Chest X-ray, AP view. Patient: 28 years old, sex M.
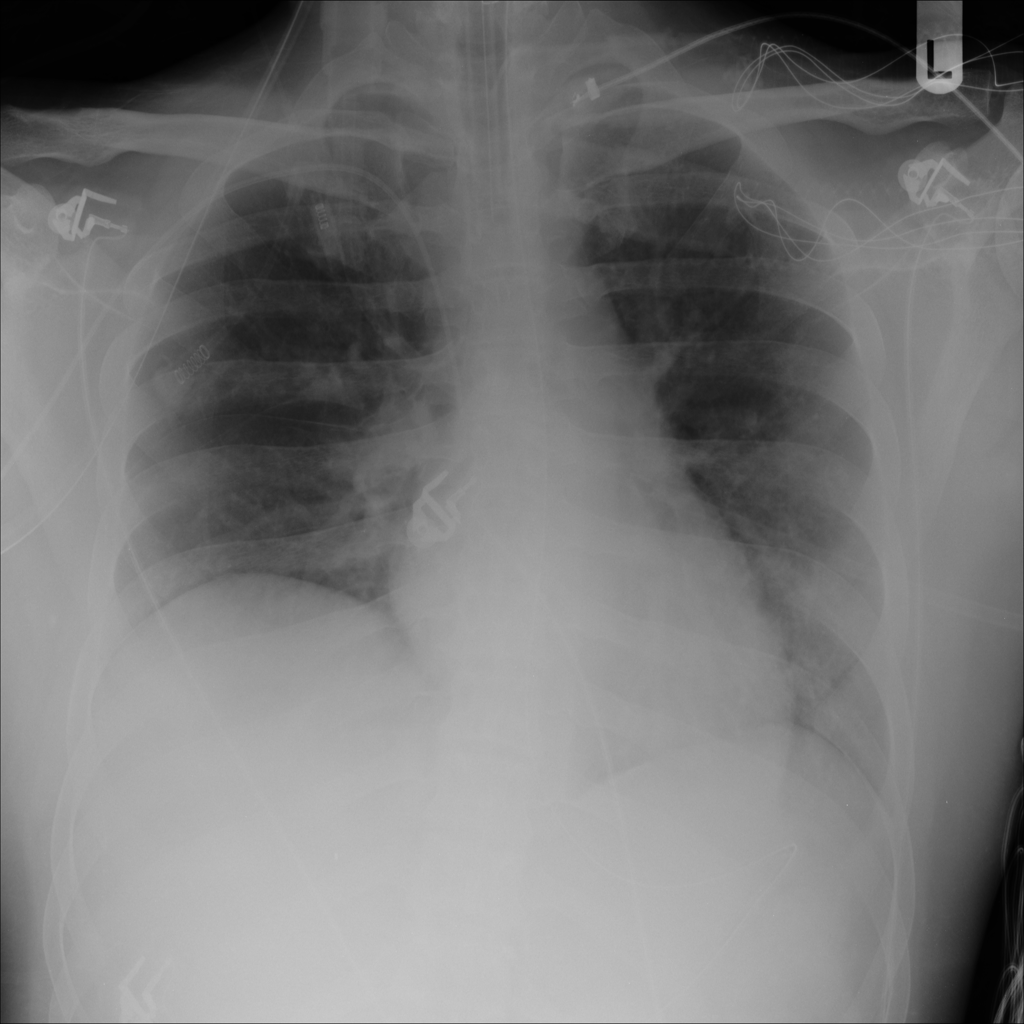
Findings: Edema, Infiltration